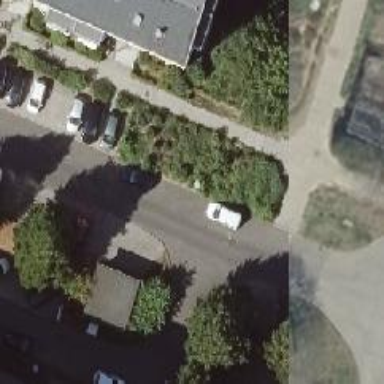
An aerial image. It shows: Smooth asphalt road in residential area.